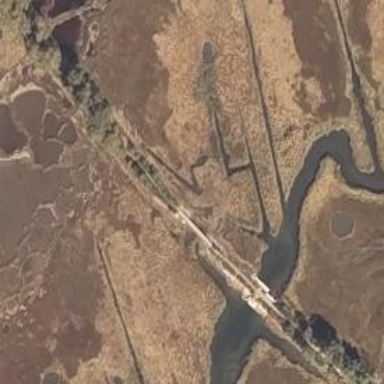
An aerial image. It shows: Abandoned railway adjacent to well-maintained path.